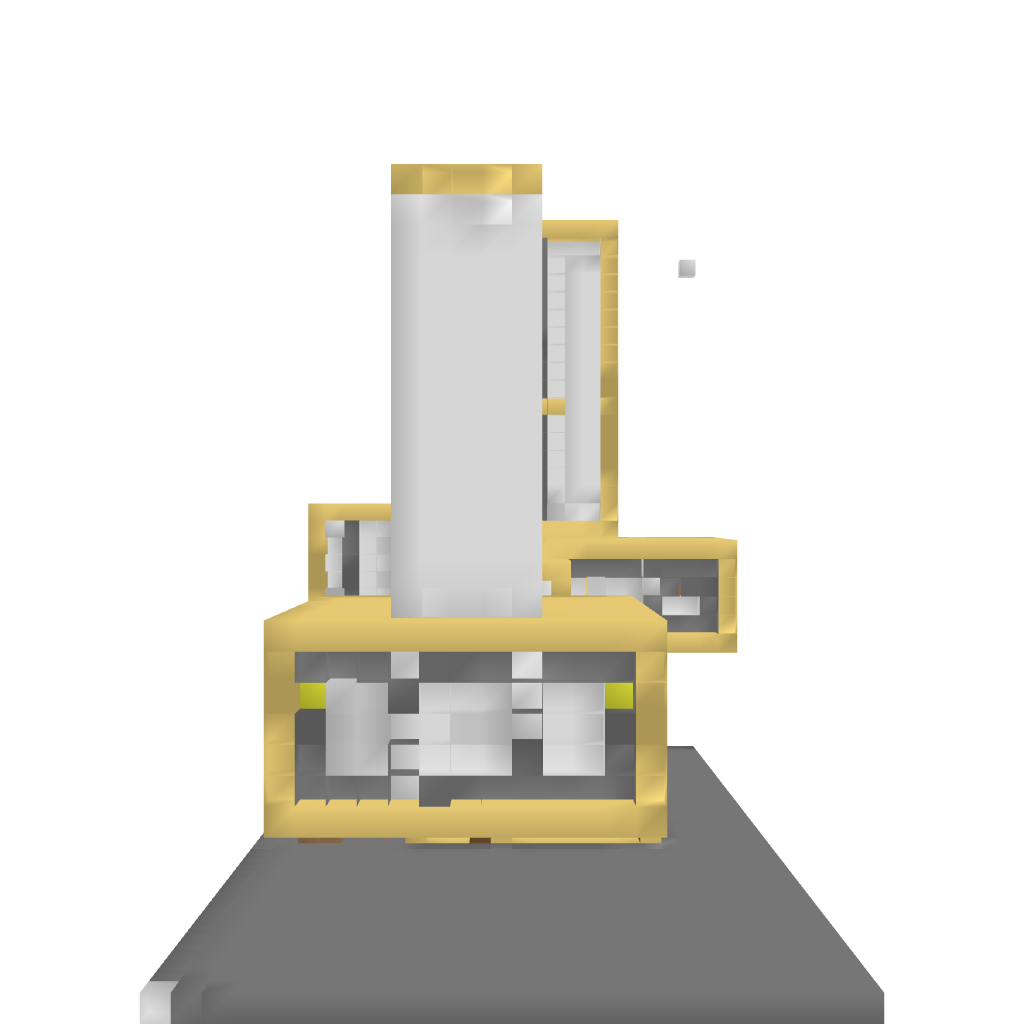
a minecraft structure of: Unamed House high quality